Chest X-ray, AP view. Patient: 60 years old, sex M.
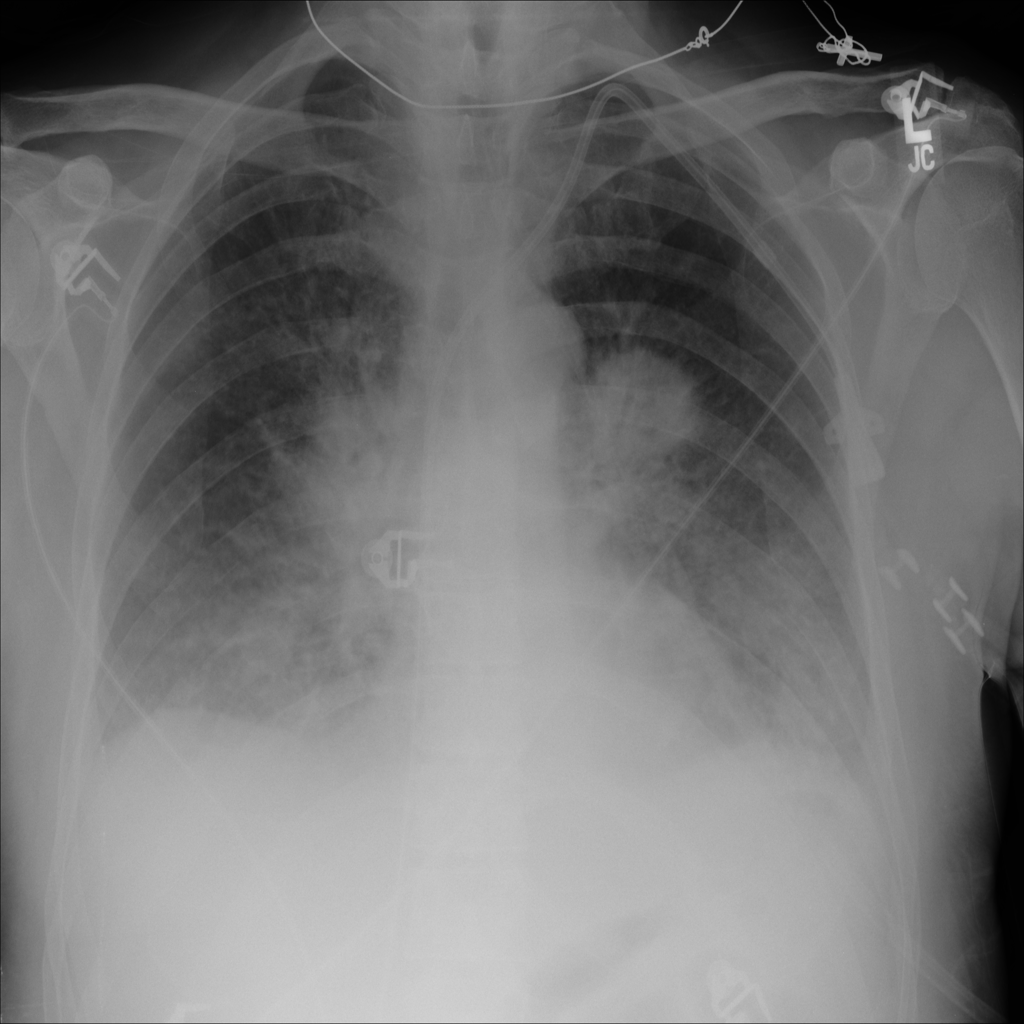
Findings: Edema